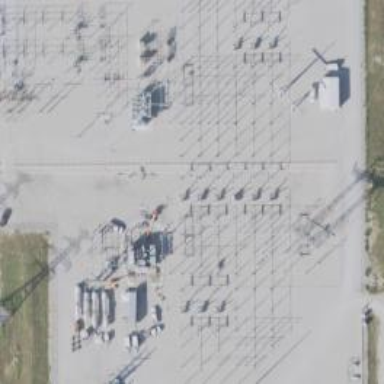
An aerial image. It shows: Switch used for power control.